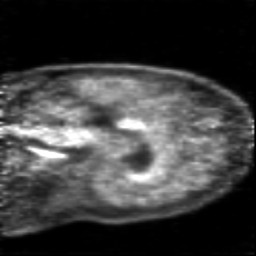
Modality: PET
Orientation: sagittal
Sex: male
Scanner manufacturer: siemens